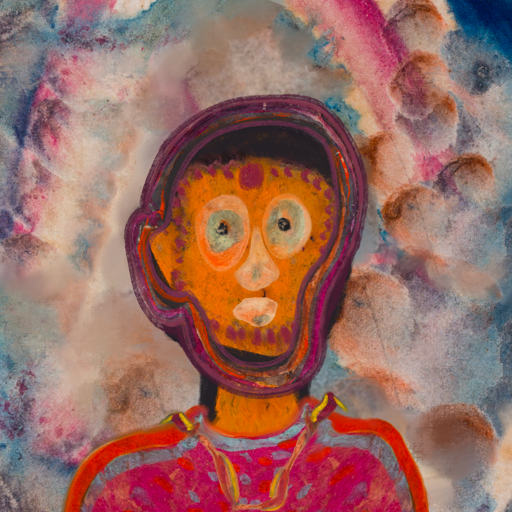
Background: Rupkatha, Head And Neck Front: Doll, Face Front: Childish, Bust: Sisters, Hair Front: Hypocrite, Head Accessory: Blank, Second Necklace: Gypsy_Mother_1, Necklace: Blank, Baby: Blank